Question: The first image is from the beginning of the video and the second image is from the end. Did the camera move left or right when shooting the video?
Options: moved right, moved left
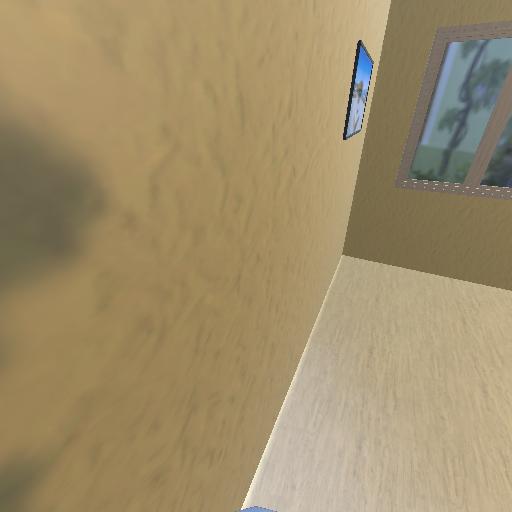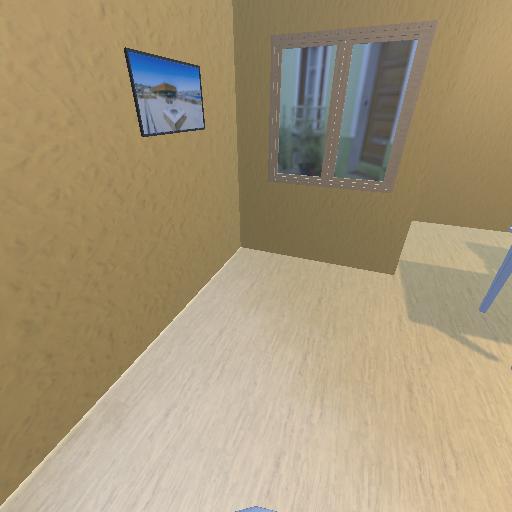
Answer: moved right